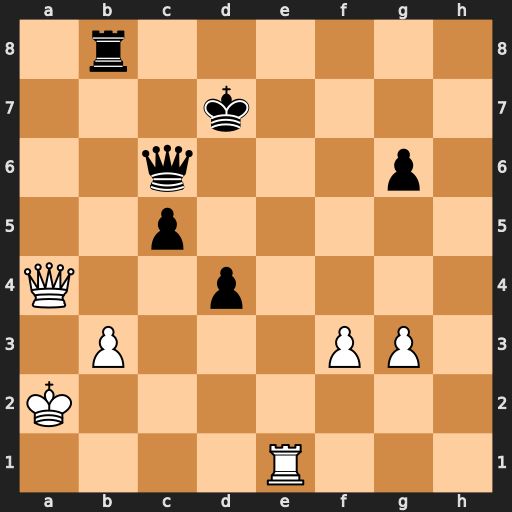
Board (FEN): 1r6/3k4/2q3p1/2p5/Q2p4/1P3PP1/K7/4R3
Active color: w
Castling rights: -
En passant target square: -
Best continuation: Re7+ Kxe7 Qxc6